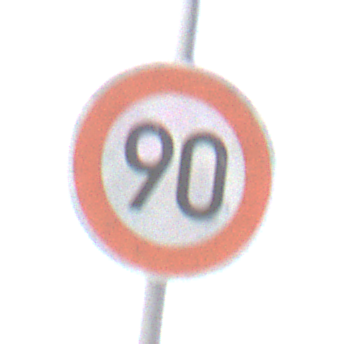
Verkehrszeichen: Geschwindigkeit90
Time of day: Midday
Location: Outdoor (Nature)
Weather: PartlyCloudy
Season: NotSpecified
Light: Natural